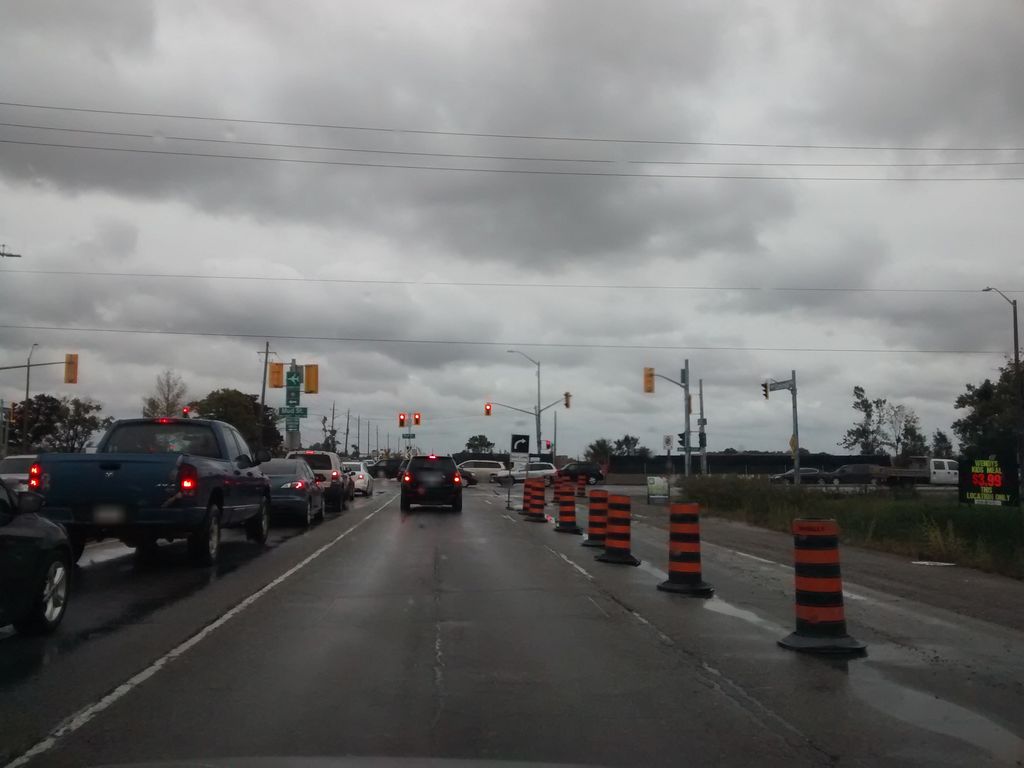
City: hamilton